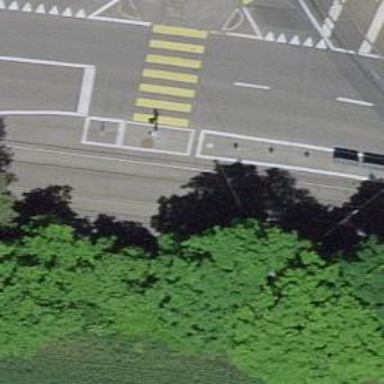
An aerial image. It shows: Tram crossing on the railway.